Aerial crown-view tile of a tropical tree (Barro Colorado Island, Panama), acquired 20240813:
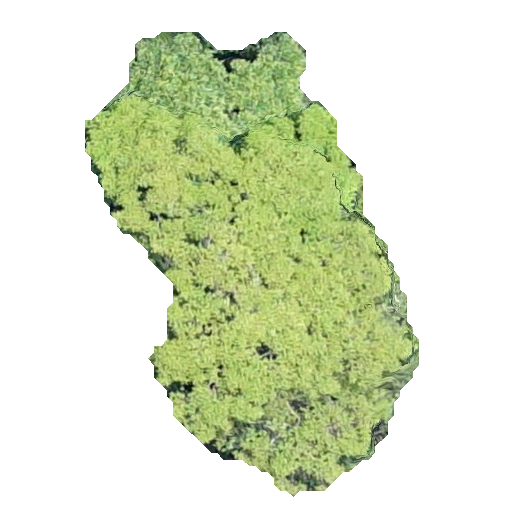
Species: Astronium graveolens
GBIF accepted scientific name: Astronium graveolens
Crown area: 147.472 m²